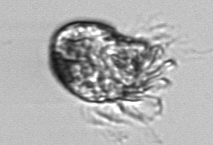
Label: Strombidium_morphotype1